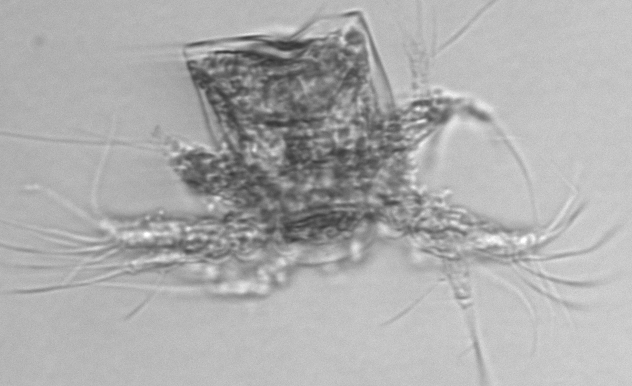
Label: Copepod_nauplii